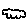
Label: cloud